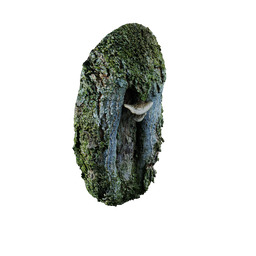
Label: nature